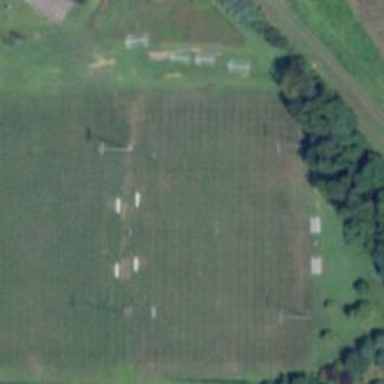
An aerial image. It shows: Soccer pitch for leisure land activities.